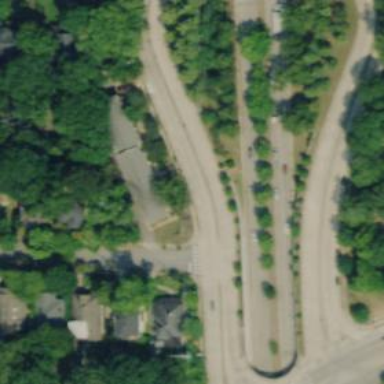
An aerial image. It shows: Trunk link highway.